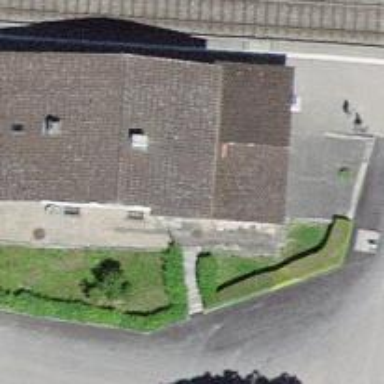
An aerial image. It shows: Train station building.